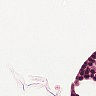
Metastatic tissue present: no